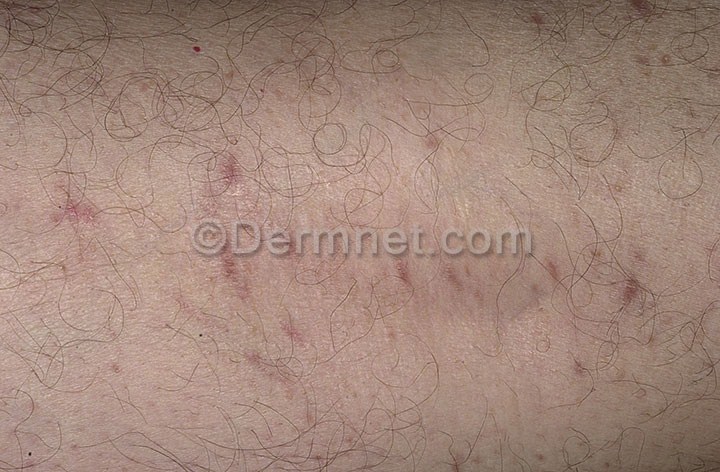
Disease: Psoriasis pictures Lichen Planus and related diseases